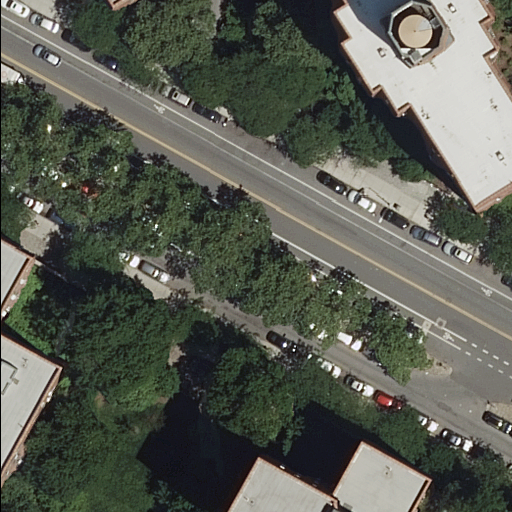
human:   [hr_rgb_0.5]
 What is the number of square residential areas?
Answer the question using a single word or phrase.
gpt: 0

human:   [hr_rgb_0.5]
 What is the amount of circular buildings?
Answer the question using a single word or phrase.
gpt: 0

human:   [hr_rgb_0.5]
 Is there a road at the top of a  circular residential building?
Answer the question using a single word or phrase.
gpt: no

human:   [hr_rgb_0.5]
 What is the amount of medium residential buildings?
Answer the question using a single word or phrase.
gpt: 1

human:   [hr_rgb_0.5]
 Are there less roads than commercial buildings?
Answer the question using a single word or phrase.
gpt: no

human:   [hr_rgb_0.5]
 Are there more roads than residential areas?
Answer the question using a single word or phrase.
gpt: yes

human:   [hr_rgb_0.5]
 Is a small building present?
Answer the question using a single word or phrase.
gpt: no

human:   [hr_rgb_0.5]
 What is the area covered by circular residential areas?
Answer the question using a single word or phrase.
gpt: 0m2

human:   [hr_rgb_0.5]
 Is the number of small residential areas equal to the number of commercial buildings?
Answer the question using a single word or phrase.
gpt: yes

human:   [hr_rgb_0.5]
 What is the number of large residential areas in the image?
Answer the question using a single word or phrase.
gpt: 2

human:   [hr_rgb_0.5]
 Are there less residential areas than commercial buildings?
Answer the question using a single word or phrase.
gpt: no

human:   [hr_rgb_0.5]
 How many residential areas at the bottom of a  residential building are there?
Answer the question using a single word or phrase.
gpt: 2

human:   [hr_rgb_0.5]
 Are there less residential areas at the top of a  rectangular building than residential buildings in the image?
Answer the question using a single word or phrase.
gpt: yes

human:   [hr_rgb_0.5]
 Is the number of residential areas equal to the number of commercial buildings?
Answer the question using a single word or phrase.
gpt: no

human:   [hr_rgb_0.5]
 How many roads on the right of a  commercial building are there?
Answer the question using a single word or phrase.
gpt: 0

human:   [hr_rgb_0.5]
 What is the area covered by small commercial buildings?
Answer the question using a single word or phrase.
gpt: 0m2

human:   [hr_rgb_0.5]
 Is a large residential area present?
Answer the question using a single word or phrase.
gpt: yes

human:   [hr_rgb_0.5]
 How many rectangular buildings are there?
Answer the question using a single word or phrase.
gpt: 0

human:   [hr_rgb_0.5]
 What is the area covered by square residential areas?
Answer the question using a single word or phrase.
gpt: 0m2

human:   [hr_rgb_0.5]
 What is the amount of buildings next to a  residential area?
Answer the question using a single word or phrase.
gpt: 4

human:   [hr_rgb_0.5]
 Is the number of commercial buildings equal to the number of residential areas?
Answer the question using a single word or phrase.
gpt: no

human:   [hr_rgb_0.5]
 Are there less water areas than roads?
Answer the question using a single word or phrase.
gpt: yes

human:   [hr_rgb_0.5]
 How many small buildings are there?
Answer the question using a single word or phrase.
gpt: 0

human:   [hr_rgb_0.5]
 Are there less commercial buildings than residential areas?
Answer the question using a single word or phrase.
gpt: yes

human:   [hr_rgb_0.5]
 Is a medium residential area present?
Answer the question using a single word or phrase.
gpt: no

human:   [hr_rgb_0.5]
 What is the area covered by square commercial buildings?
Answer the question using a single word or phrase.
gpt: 0m2

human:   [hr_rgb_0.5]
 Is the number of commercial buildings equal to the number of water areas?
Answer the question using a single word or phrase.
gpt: yes

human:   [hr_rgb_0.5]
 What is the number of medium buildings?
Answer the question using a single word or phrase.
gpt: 1

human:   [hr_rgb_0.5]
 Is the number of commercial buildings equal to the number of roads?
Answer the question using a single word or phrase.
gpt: no

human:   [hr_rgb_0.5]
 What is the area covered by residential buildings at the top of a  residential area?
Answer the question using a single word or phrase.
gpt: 3488m2

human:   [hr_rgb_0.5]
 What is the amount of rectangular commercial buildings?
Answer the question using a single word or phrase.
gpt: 0

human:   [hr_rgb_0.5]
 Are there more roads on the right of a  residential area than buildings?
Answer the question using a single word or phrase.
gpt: no

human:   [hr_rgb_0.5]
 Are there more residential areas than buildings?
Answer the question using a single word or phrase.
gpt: no

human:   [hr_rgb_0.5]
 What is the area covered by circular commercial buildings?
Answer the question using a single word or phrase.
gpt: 0m2

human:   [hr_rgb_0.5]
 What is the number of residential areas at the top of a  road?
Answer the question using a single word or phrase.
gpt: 0

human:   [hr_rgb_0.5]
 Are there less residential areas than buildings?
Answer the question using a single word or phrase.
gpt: yes